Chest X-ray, PA view. Patient: 71 years old, sex M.
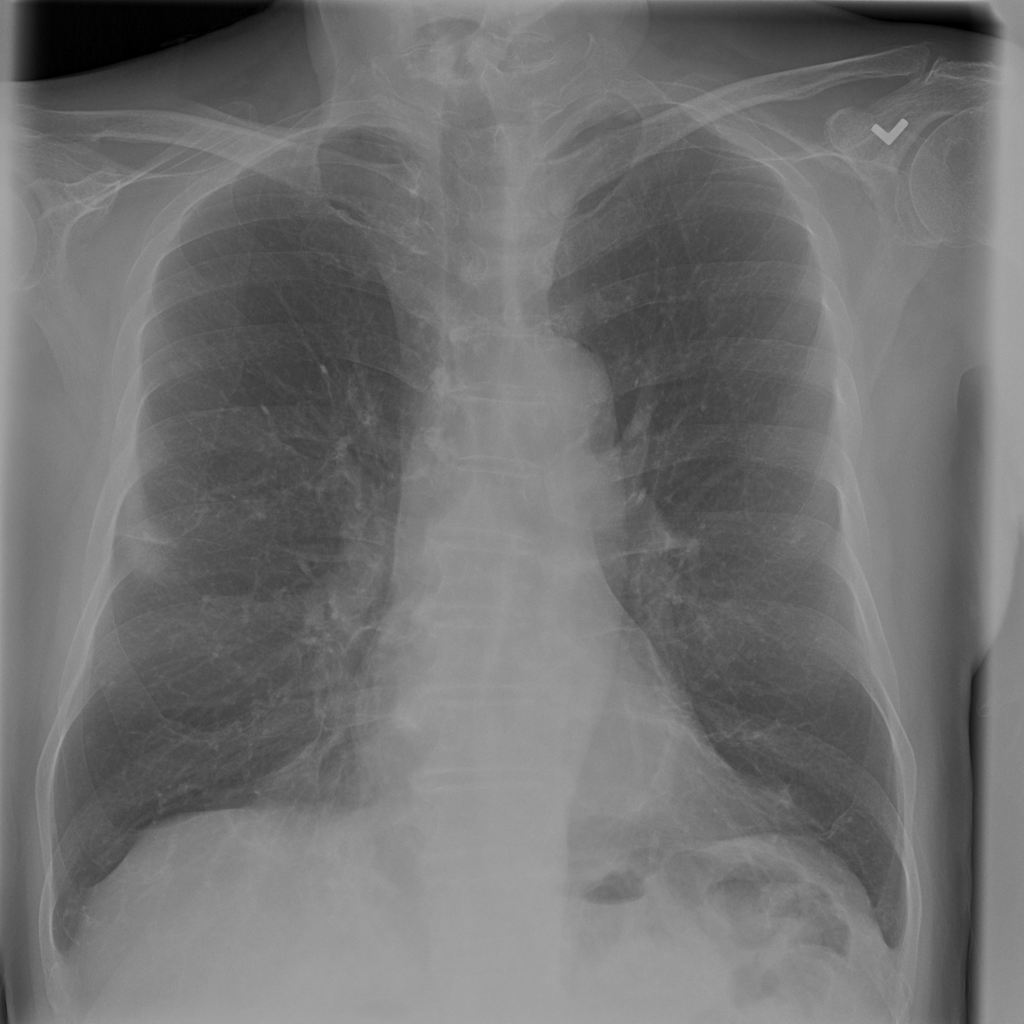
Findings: No Finding